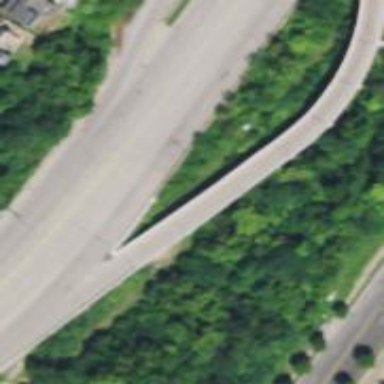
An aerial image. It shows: This image shows trunk highway that functions as expressway.